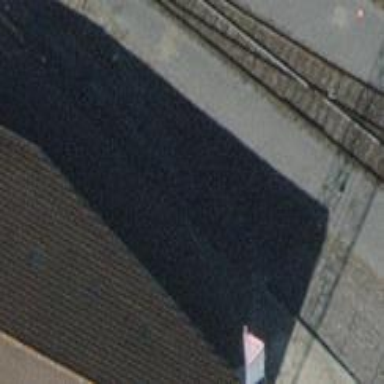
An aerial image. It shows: Abandoned railway yard with one track.